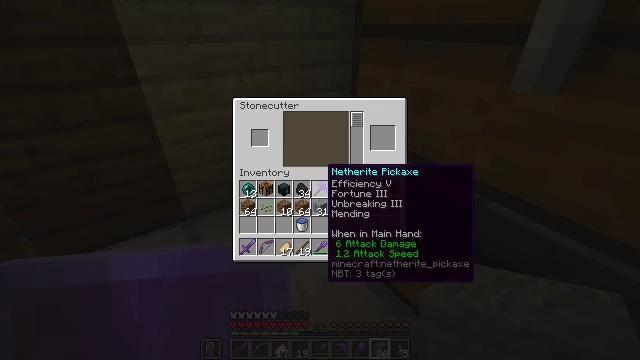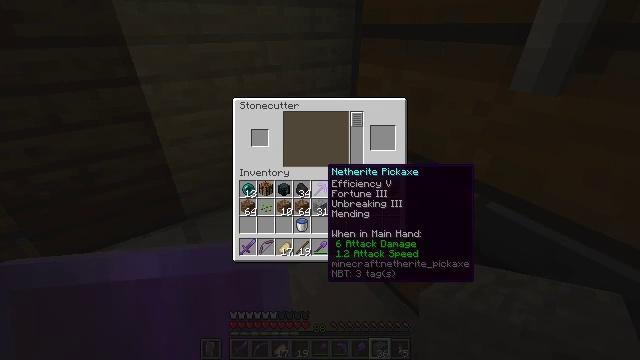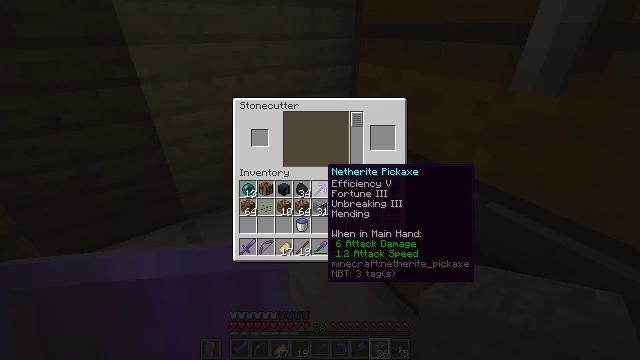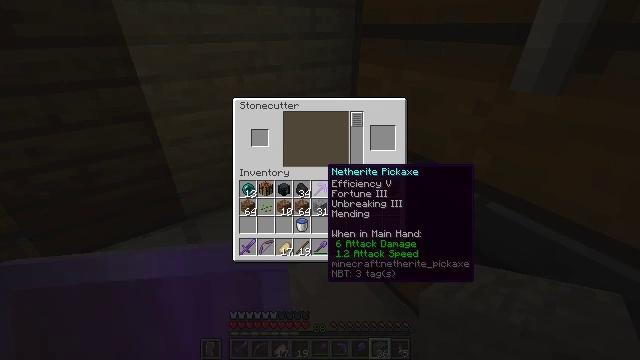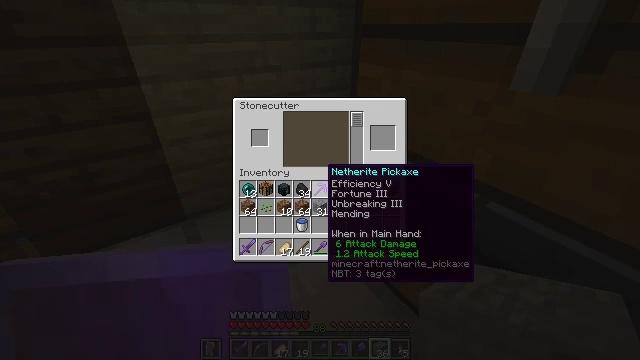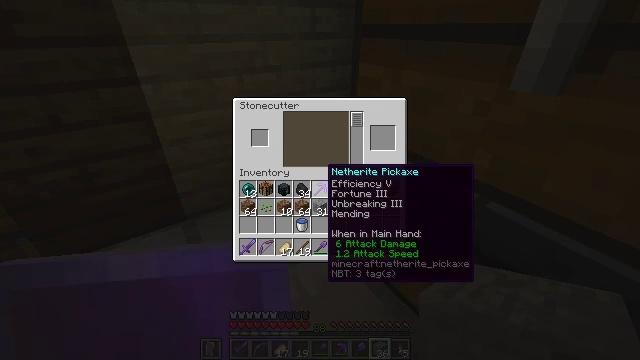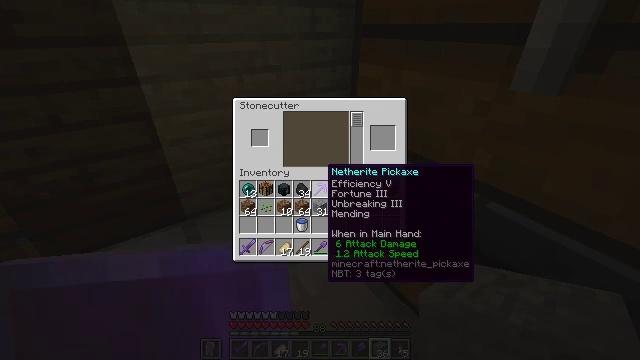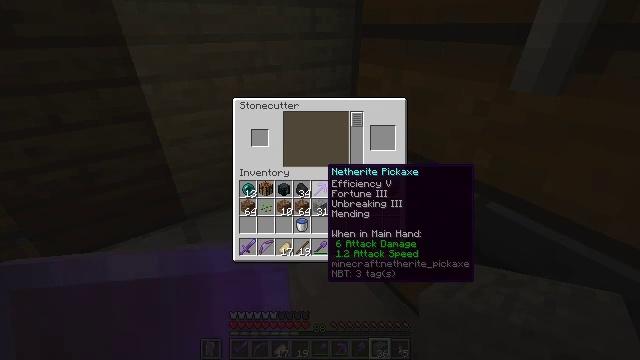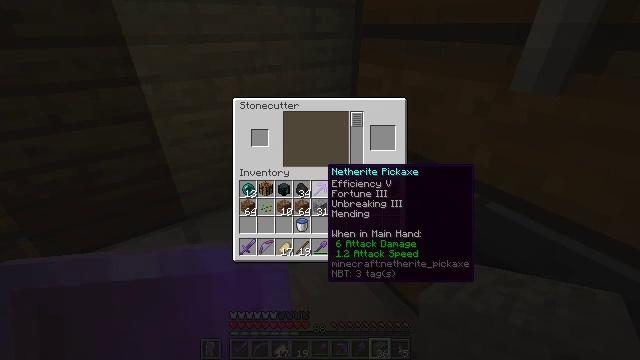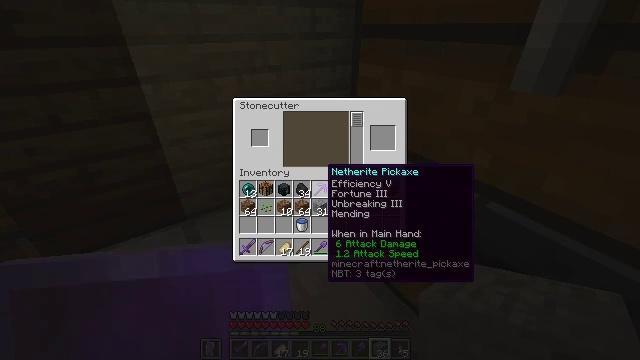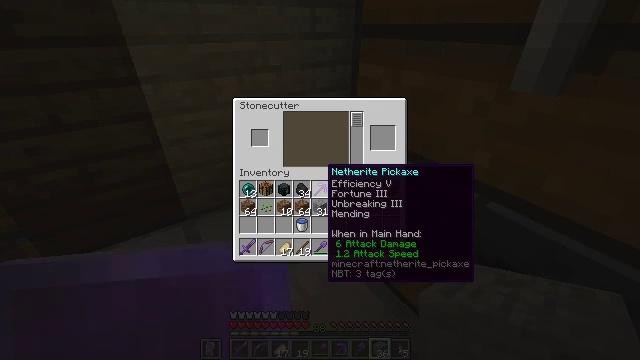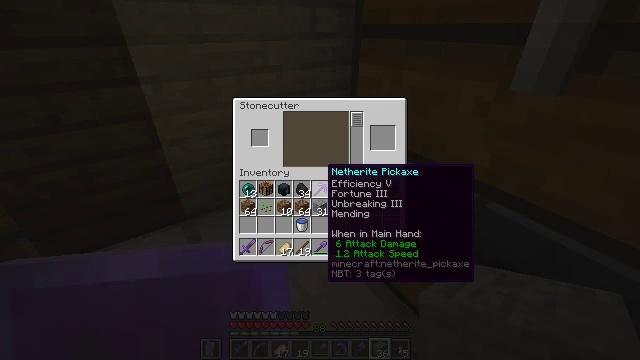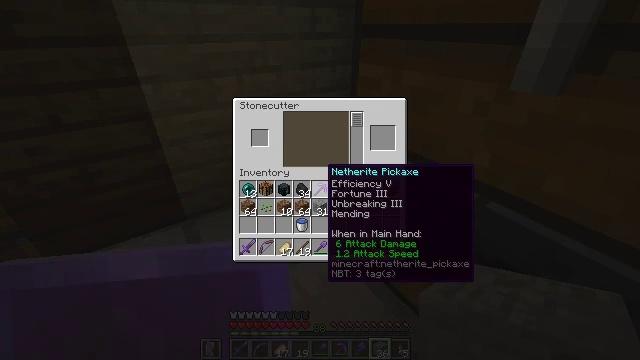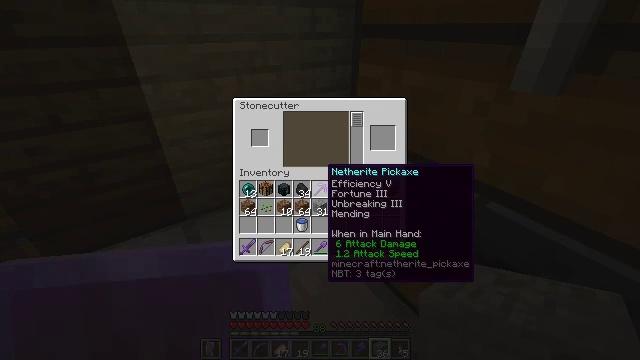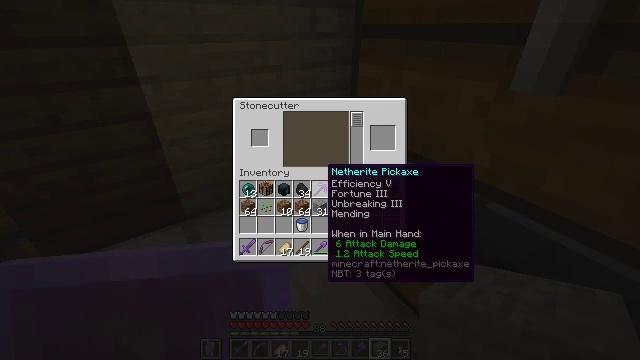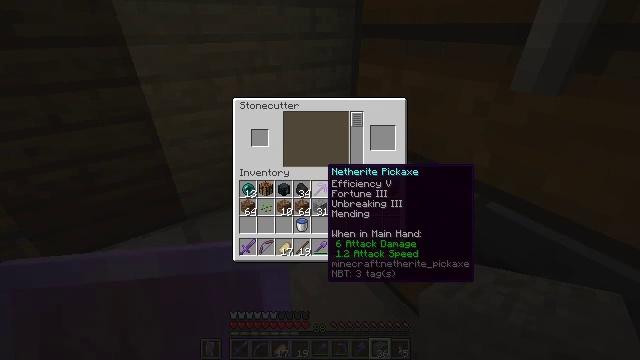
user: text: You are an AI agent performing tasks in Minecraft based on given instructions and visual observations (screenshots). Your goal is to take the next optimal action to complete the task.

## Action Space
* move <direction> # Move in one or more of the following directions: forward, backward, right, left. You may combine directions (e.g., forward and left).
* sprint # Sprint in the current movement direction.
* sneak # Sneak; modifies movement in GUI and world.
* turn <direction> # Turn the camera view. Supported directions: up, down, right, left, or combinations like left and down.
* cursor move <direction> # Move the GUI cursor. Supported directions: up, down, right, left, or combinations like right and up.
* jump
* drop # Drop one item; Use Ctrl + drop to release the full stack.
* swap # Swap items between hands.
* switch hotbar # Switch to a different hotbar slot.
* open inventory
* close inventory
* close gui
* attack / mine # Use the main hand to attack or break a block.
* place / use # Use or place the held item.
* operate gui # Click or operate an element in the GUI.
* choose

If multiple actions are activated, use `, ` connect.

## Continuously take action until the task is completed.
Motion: motion action
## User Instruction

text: Open the crafting table to create polished blackstone bricks.
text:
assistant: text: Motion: no_op
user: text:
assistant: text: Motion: no_op
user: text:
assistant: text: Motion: no_op
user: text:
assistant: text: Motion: no_op
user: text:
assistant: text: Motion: no_op
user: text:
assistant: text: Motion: no_op
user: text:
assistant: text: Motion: no_op
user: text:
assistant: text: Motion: no_op
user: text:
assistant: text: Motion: no_op
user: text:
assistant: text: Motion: no_op
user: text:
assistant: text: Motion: no_op
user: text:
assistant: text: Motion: no_op
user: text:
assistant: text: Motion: no_op
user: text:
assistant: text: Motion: no_op
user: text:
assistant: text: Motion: no_op
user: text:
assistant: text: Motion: no_op
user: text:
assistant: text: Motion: no_op
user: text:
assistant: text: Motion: turn right and up
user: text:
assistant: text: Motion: turn right and up
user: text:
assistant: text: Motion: turn up
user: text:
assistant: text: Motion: no_op
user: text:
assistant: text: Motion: no_op
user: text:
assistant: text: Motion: no_op
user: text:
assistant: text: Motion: no_op
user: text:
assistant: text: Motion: turn left
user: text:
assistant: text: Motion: no_op
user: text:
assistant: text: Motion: no_op
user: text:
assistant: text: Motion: no_op
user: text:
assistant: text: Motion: attack / mine
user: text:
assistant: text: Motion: attack / mine